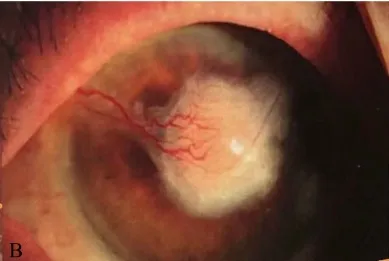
(B) Right anterior chamber irrigation, and autologous conjunctival flap covering the cornea 49 days after surgery.
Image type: medical_photograph (other_medical_photograph)